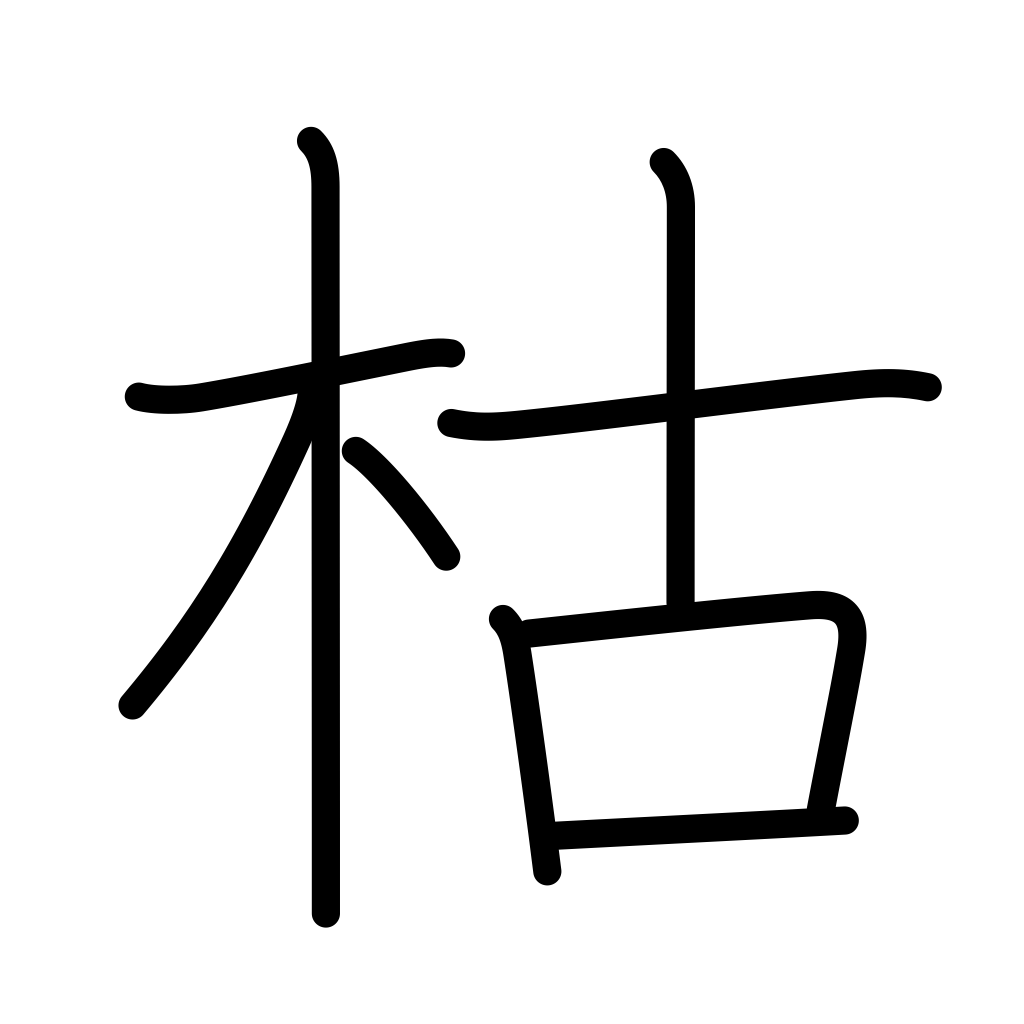
Meaning: wither, die, dry up, be seasoned